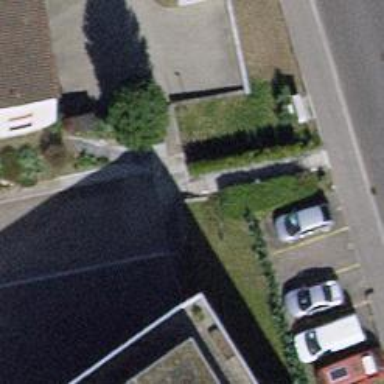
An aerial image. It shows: Road with steps.